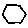
Label: hexagon